Field crop: tomato
Growth stage: 1
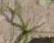
Species: cyperus